Question: I am using the <URL> to generate a chart based on hourly usage. It seems to be working pretty well.
I am providing the data like:
'''
sub createcch {
my ($keys,$name) = @_;
my @lh = (1..@{$keys});
my $am = Chart::Clicker::Data::Series->new(
keys => \@lh,
values => $keys,
name => $name,
range => $range,
);
}
#$data contains series generated by the sub
my $ds = Chart::Clicker::Data::DataSet->new(series => [$data]);
'''
I have a cosmetic issue of how the data looks on the chart and I haven't found a way to correct it. Can I change the X axis to list the data in weeks or days instead of hours, without compromising the data?
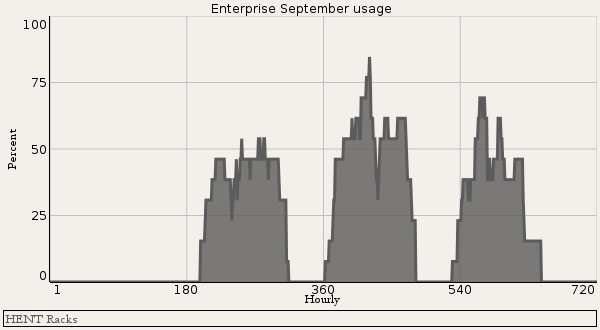
Answer: After creating your dataset ($ds), you have to create a chart and context objects. Then you can edit those axis 'labels', without changing the data view.
You should create a sub-routine for building the @Labels array with what you'd prefer to see - because it will likely be dynamic. The ..axis->format('%s') performs something like a printf() conversion on the scalars stored in the @Lables array, so it's important this matches the contents.
See <URL> for more details.